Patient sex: M
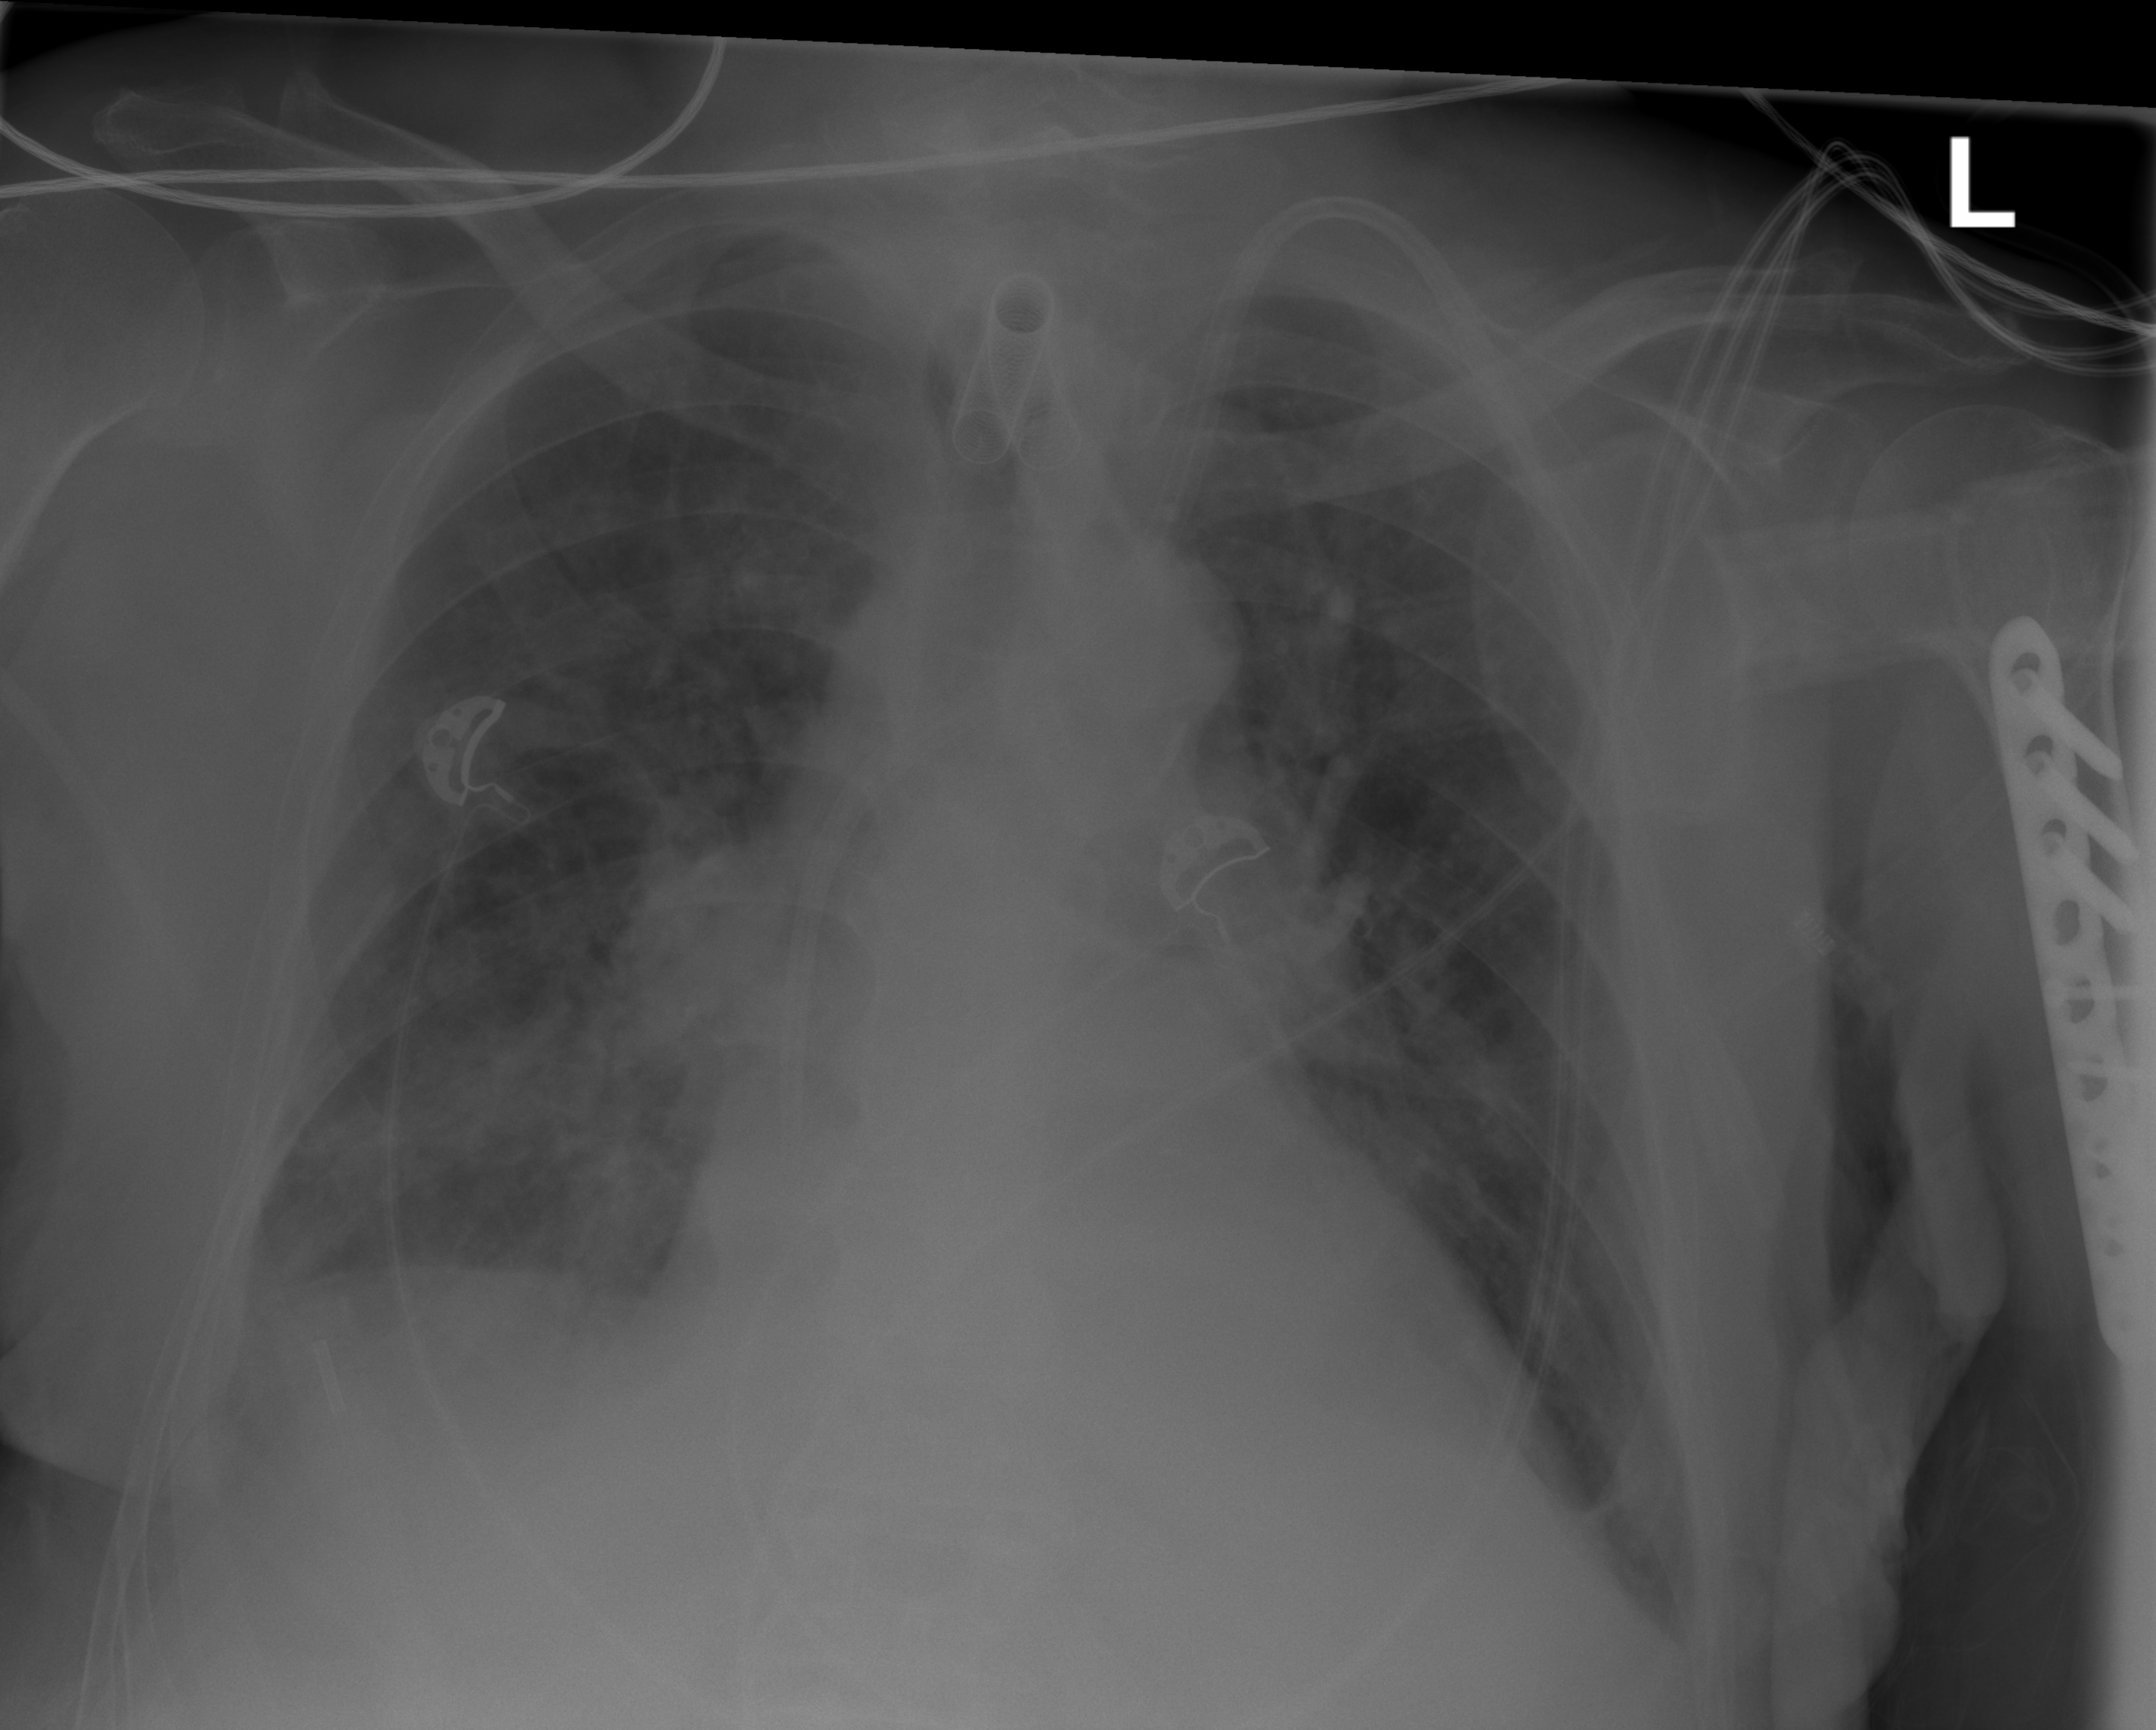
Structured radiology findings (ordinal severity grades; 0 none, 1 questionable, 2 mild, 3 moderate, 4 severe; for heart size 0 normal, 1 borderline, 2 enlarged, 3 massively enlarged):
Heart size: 1
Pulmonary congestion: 3
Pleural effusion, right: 2
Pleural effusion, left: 2
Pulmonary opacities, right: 2
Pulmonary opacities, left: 0
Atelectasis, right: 2
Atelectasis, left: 2